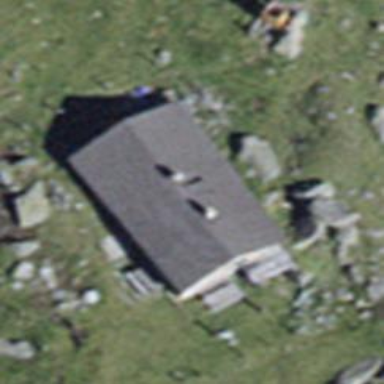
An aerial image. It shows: Wilderness hut for tourism.